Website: crate-barrel
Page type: billing-address
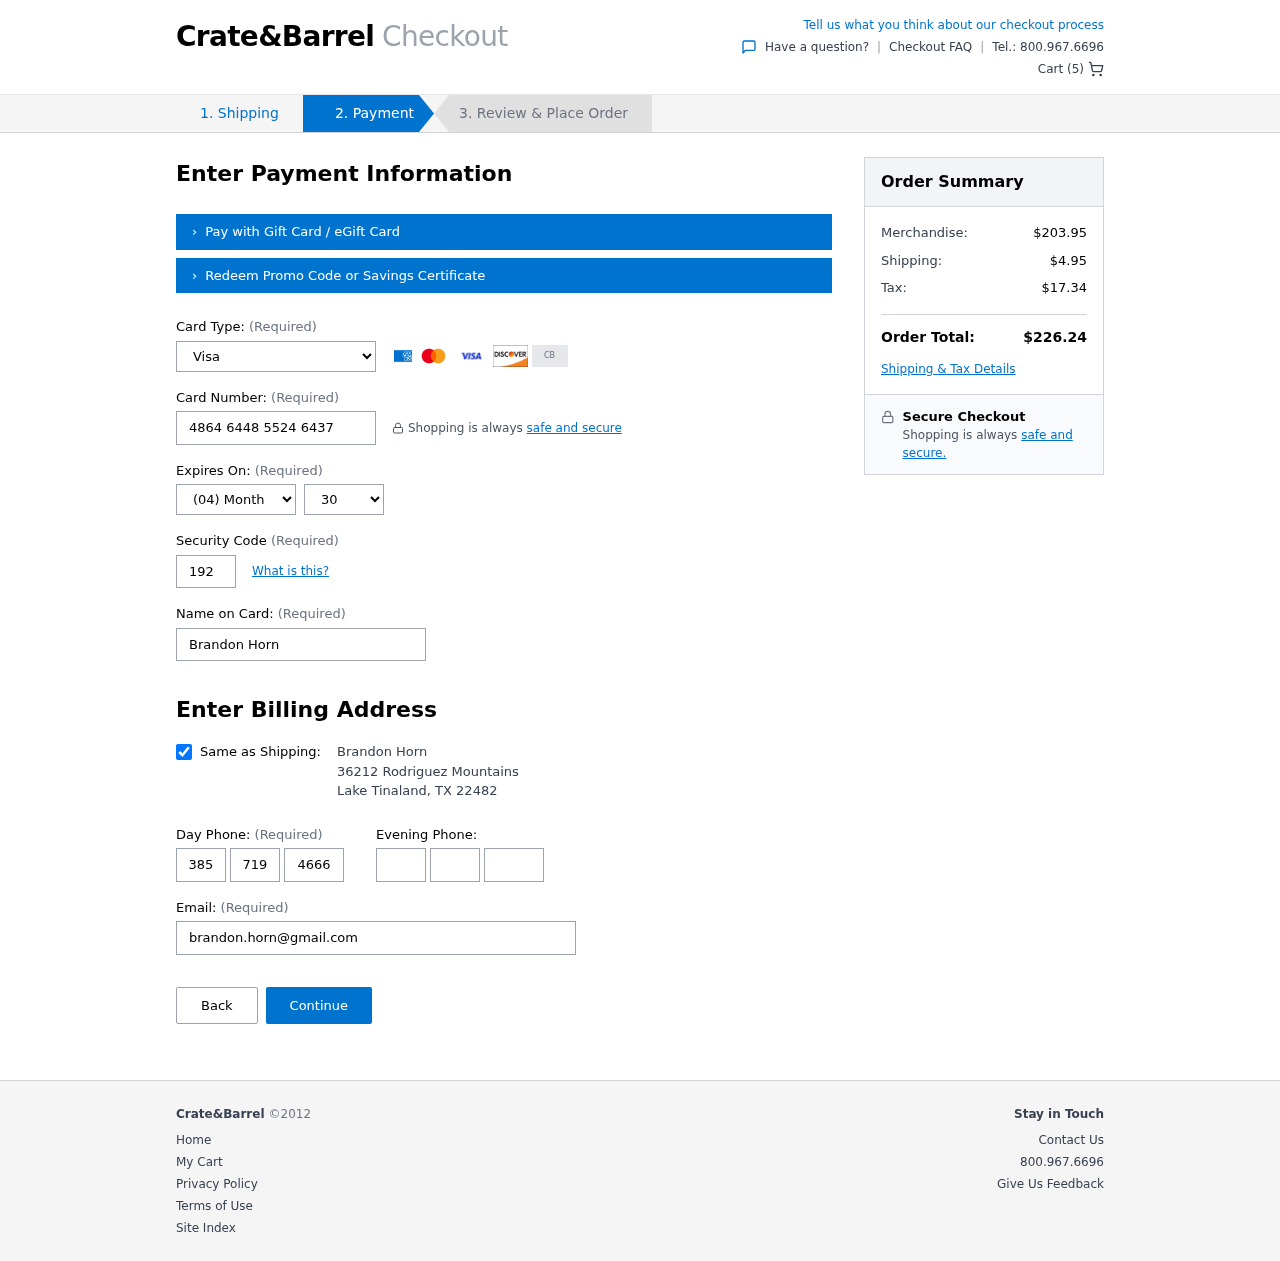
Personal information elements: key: PII_CARD_CVV
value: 192
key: PII_CARD_EXPIRY_MONTH
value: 04
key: PII_CARD_EXPIRY_YEAR
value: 30
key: PII_CARD_NUMBER
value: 4864 6448 5524 6437
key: PII_CARD_TYPE
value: Visa
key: PII_CITY
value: Lake Tinaland
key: PII_EMAIL
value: brandon.horn@gmail.com
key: PII_FULLNAME
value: Brandon Horn
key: PII_PHONE_AREA
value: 385
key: PII_PHONE_PREFIX
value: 719
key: PII_PHONE_SUFFIX
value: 4666
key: PII_POSTCODE
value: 22482
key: PII_STATE_ABBR
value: TX
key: PII_STREET
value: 36212 Rodriguez Mountains
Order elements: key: ORDER_NUM_ITEMS
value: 5
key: ORDER_SUBTOTAL
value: $203.95
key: ORDER_SHIPPING_COST
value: $4.95
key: ORDER_TAX
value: $17.34
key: ORDER_TOTAL
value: $226.24